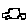
Label: car